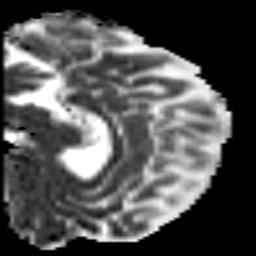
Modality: MD
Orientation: sagittal
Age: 48
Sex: male
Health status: healthy
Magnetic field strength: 3 T
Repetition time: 7 s
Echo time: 0.0926 s